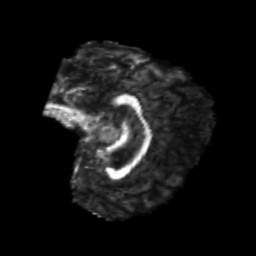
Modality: FA
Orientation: sagittal
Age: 21
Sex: male
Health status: healthy
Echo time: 0.074 s